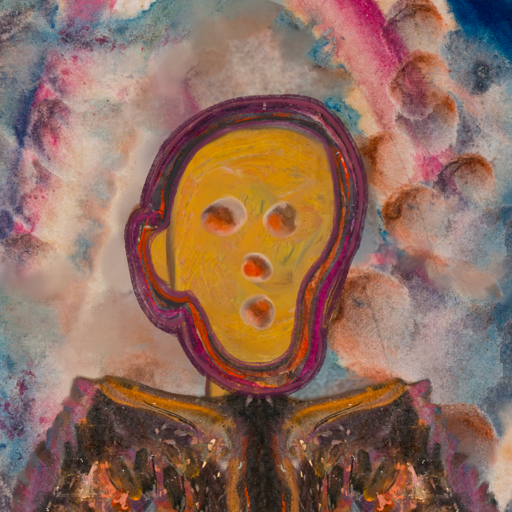
Background: Rupkatha, Head And Neck Front: After_Raid, Face Front: Rupkatha, Bust: Gypsy_Queen, Hair Front: Hypocrite, Head Accessory: Blank, Second Necklace: Blank, Necklace: Blank, Baby: Blank